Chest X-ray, PA view. Patient: 43 years old, sex F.
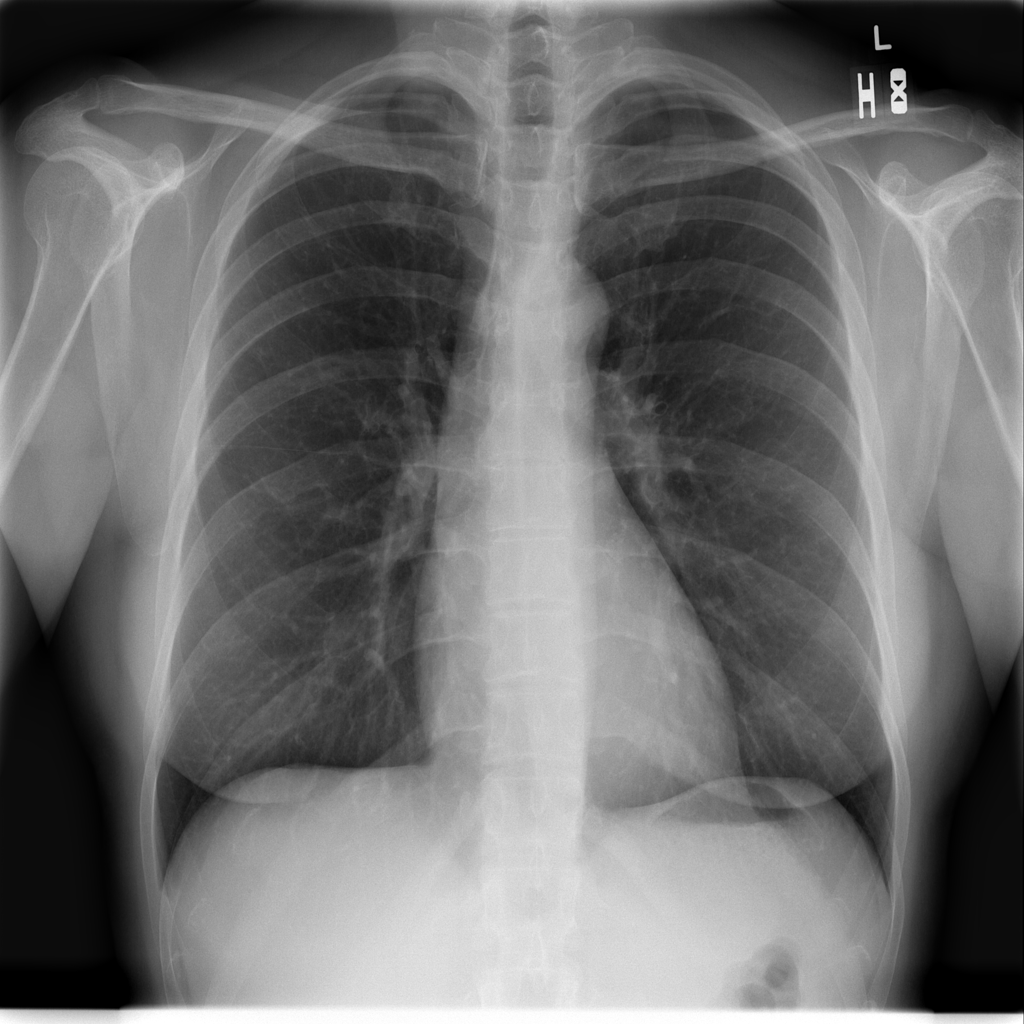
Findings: No Finding